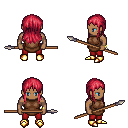
a pixel art fantasy rpg character, male body template, human, dark skin, brown tunic, red pants, ruby red unkempt hairstyle, bracelets, gold boots, spear, four views (front, back, left, right), 2x2 character sprite sheet, small pixel art, hard edges, no anti-aliasing